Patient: sex F, age 59
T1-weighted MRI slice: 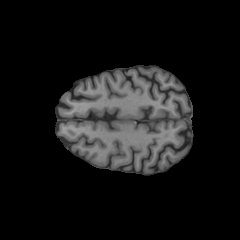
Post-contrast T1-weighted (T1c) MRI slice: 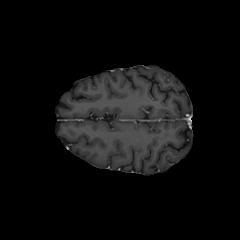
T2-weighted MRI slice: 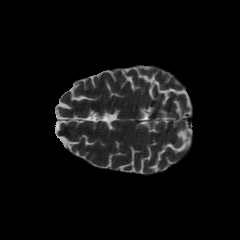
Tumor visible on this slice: no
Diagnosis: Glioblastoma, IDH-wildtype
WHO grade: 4